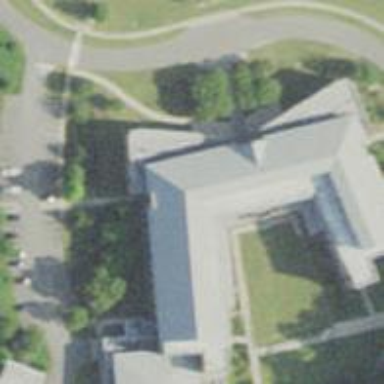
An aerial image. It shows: Educational institution office.